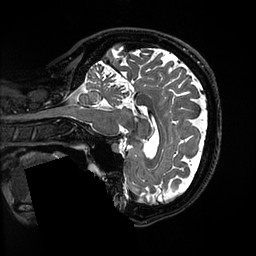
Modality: T2w
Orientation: sagittal
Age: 48
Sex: female
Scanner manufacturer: ge
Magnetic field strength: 3 T
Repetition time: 3.202 s
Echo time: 0.0667 s